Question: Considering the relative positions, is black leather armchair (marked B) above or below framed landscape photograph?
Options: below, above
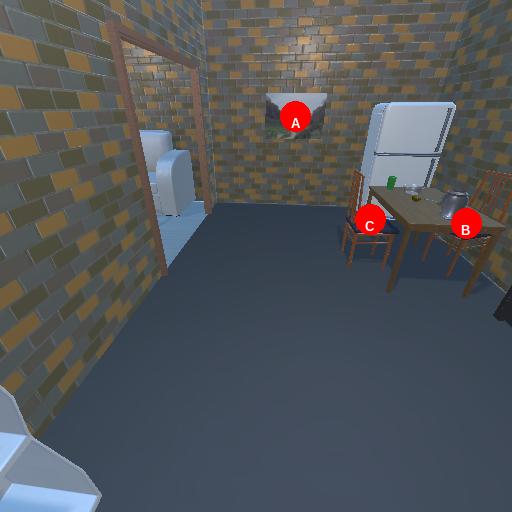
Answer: below